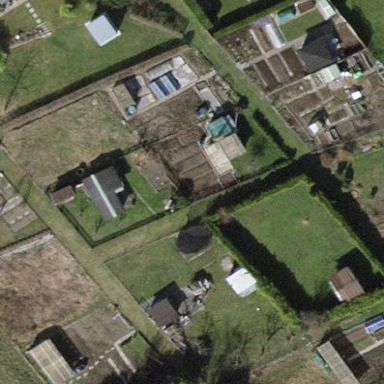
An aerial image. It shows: Allotments area.